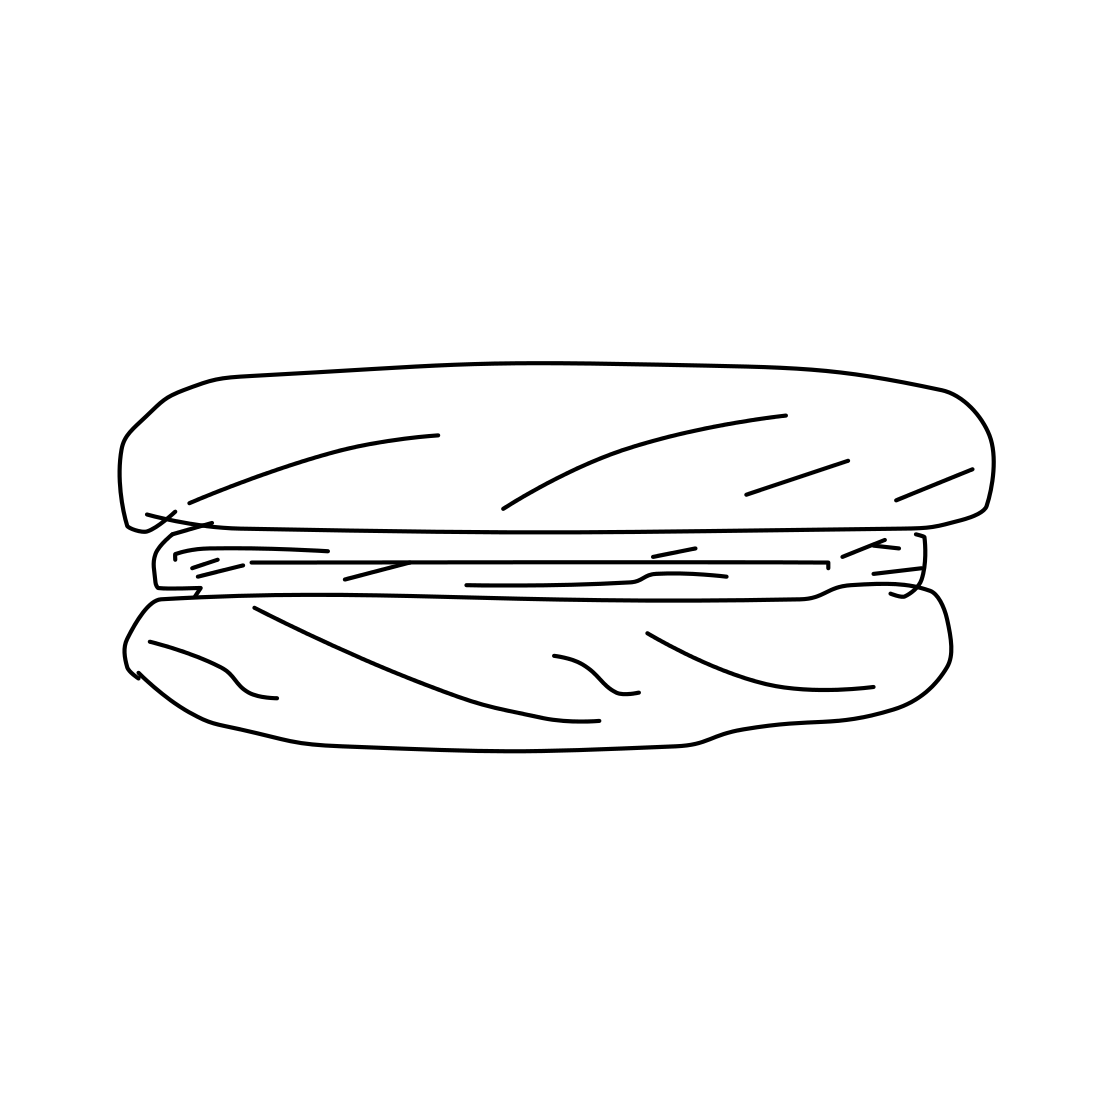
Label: hot-dog